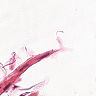
Metastatic tissue present: no